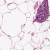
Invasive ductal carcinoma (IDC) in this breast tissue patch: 0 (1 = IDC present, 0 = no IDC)